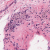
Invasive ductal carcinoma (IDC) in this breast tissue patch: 0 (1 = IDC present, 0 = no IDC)